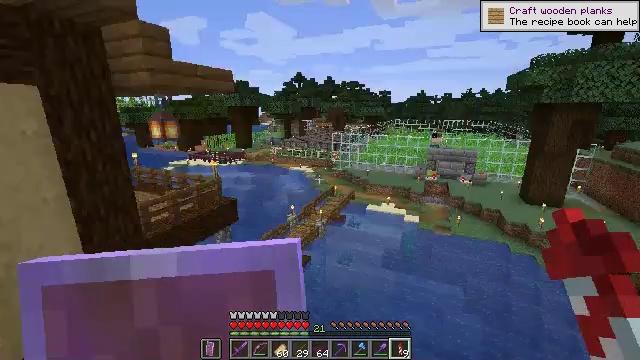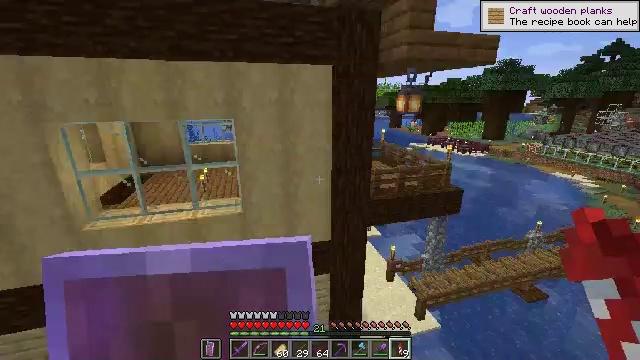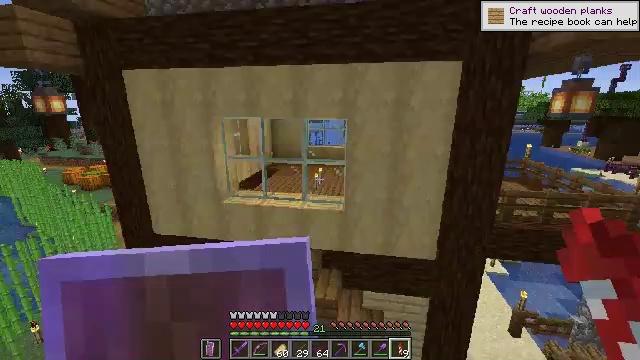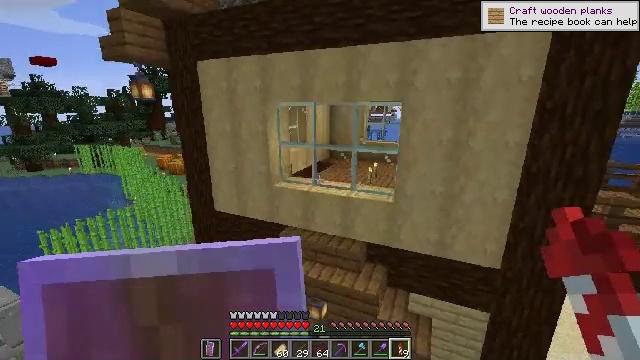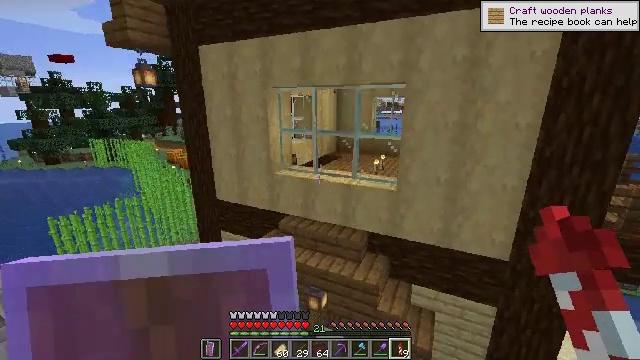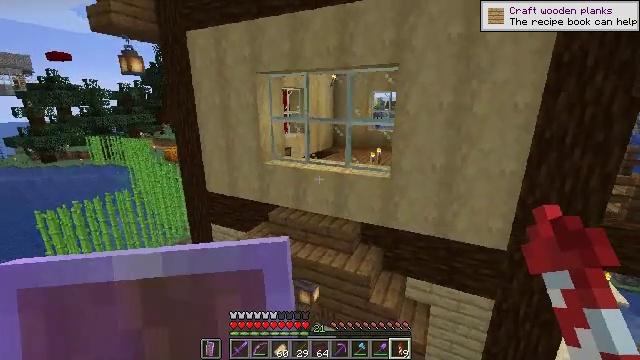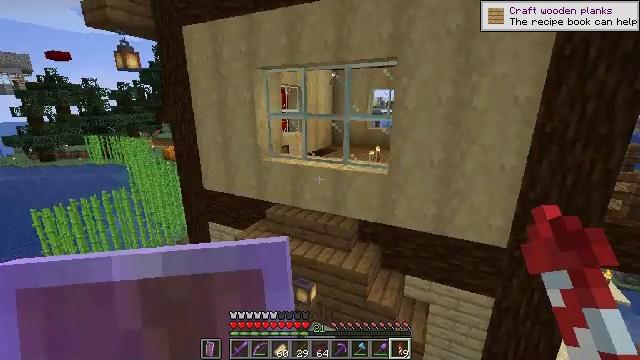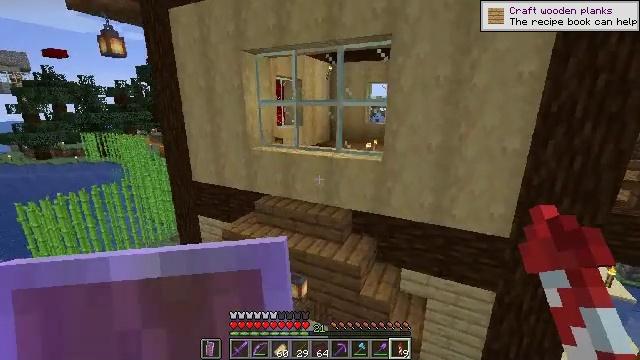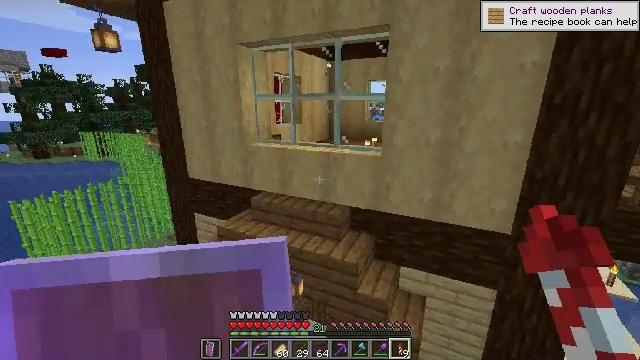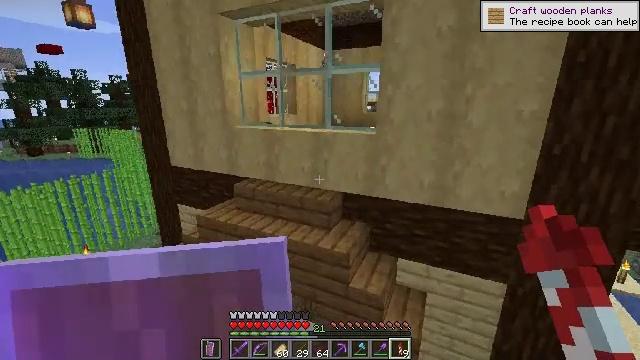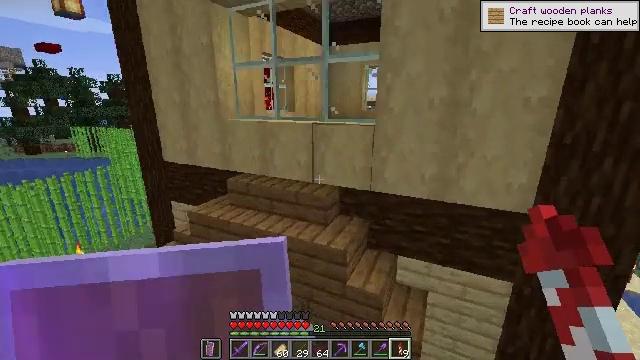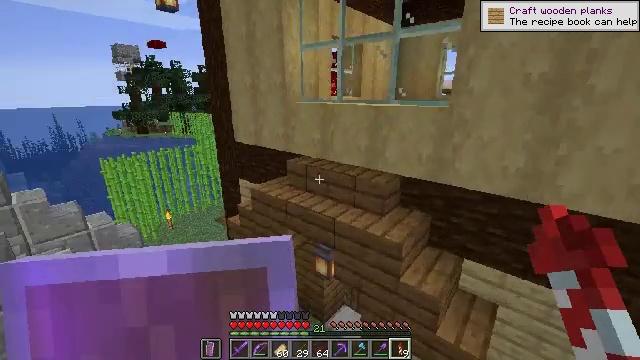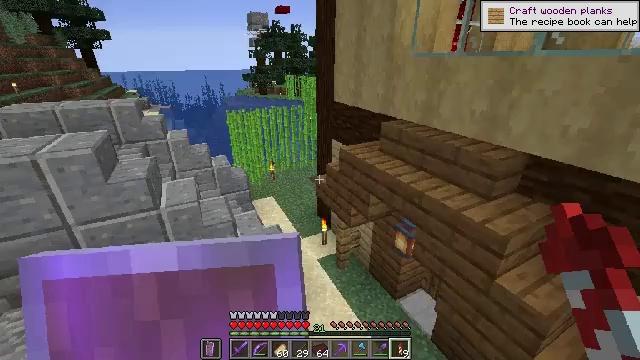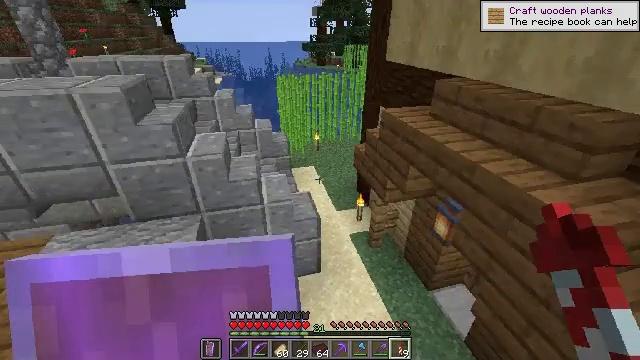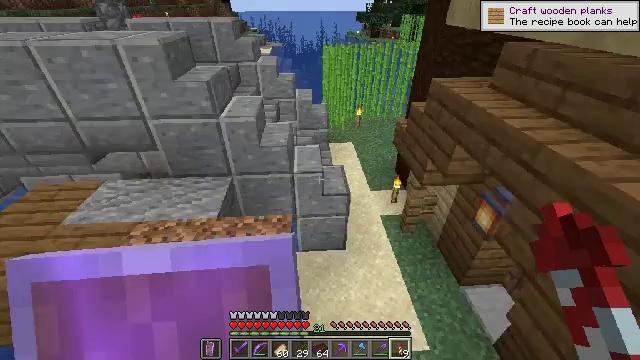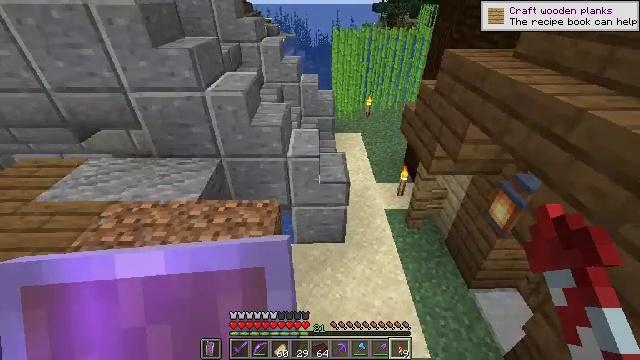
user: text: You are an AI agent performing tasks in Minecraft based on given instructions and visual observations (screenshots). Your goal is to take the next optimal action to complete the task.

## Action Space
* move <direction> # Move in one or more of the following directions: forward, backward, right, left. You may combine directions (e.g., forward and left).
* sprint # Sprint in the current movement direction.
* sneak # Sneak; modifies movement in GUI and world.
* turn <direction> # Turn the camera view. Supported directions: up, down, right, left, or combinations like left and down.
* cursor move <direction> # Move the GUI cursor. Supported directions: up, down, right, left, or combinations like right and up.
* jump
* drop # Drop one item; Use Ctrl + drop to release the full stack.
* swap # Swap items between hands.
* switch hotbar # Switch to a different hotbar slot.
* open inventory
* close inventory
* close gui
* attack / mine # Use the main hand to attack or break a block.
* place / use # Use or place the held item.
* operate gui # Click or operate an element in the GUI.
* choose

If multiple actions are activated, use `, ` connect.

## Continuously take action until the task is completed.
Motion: motion action
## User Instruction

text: Create nether bricks by using the furnace.
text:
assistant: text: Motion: turn left and down
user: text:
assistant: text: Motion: turn left and up
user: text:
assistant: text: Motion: turn left
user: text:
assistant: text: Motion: turn left
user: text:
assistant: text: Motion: no_op
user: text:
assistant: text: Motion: no_op
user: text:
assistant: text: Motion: no_op
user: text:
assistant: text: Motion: no_op
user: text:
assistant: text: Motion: no_op
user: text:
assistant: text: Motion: no_op
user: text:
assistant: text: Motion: turn left and down
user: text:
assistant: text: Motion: turn left and down
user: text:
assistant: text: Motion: turn left and down
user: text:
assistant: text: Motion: turn left and down
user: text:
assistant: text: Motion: turn left and down
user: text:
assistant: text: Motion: no_op
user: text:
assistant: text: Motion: no_op
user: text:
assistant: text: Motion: no_op
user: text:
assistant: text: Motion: turn right and down
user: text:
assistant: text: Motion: turn right
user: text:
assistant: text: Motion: turn right and up
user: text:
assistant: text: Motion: turn right and up
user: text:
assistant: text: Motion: turn right and up
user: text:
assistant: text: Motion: turn right and up
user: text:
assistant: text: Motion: turn right and up
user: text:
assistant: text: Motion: turn right and up
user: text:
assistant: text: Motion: no_op
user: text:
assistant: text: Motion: no_op
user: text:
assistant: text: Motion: move right, turn left
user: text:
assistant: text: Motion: move right, turn left and up